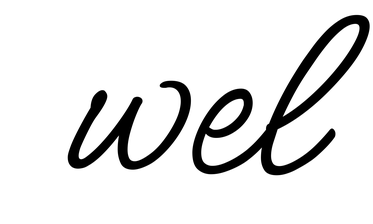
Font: MeowScript-Regular